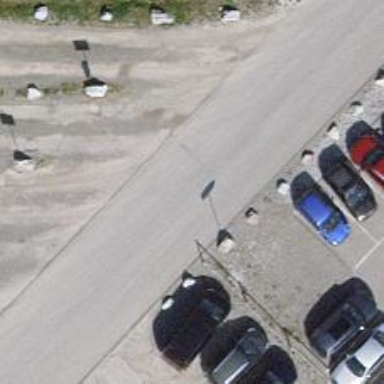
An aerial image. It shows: Fine gravel parking aisle that serves as service road.